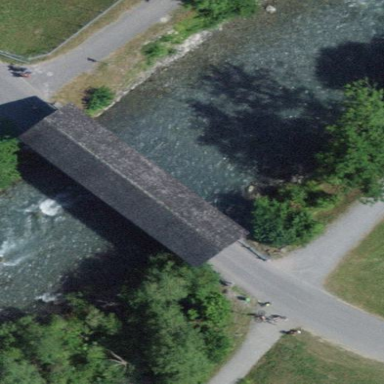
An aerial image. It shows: Man-made bridge.